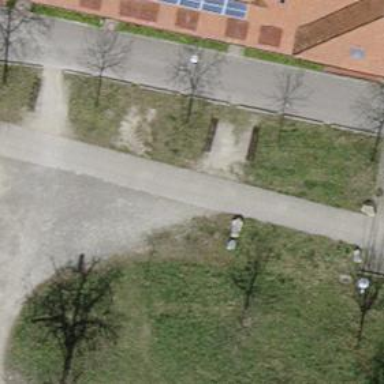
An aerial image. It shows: Footway surfaced with paving stones.